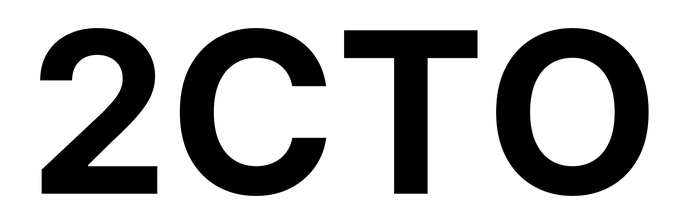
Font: Inter_Bold